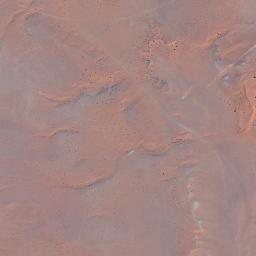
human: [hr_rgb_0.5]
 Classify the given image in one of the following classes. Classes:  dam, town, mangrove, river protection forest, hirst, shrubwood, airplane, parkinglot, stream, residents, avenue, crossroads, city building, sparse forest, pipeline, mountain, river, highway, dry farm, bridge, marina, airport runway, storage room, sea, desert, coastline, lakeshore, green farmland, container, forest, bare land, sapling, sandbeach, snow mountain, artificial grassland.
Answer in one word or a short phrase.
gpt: desert